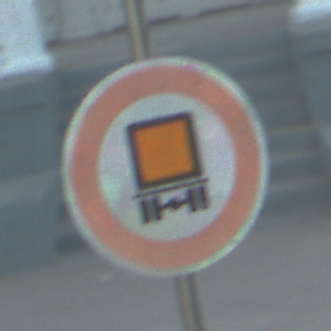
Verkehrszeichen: VerbotKennzeichnungspflichtigeKraftfahrzeugeGefaehrlicheGueter
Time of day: SunriseSunset
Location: Outdoor (Suburban)
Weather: PartlyCloudy
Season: NotSpecified
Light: Natural